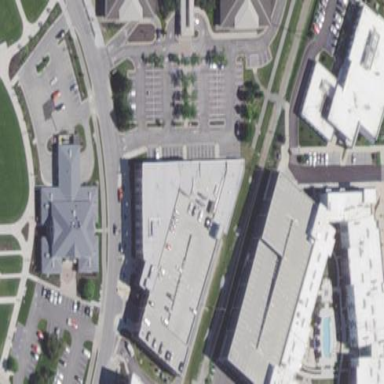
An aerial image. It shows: Police building.